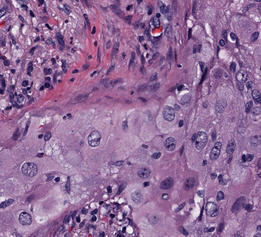
Tumor epithelial tissue: yes
Tumor-associated stroma tissue: yes
Normal tissue: no